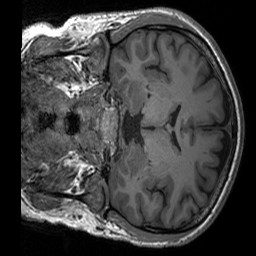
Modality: T1w
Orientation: coronal
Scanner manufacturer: siemens
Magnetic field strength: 3 T
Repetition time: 1.76 s
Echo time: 0.0022 s